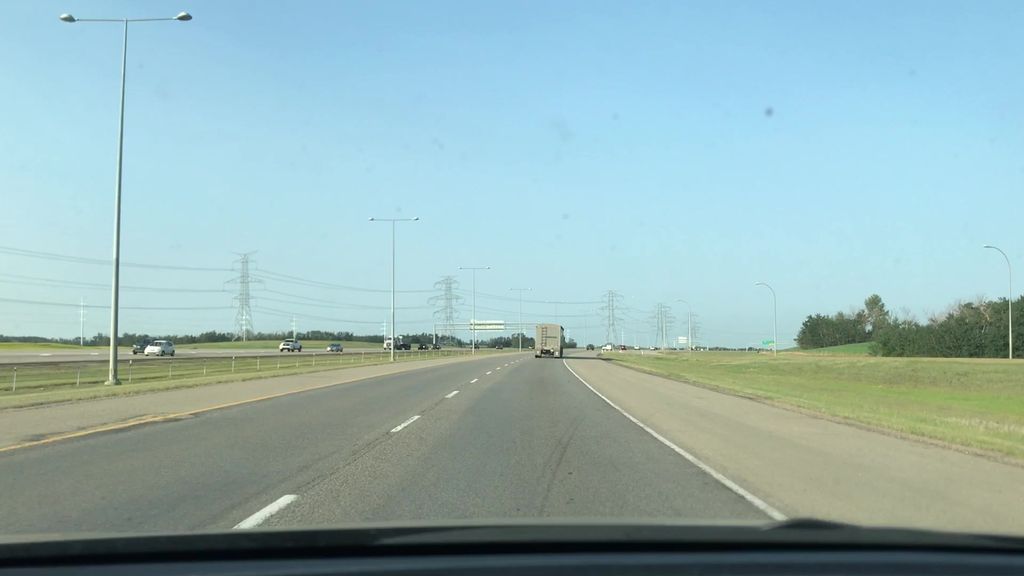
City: edmonton